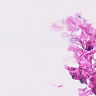
Metastatic tissue present: no